Field crop: maize
Growth stage: 2
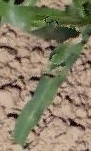
Species: maize